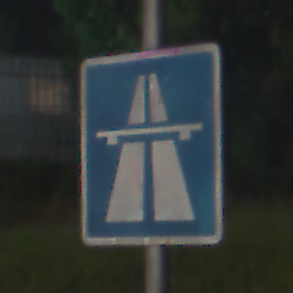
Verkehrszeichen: Autobahn
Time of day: Night
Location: Outdoor (Suburban)
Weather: PartlyCloudy
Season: NotSpecified
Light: Artificial